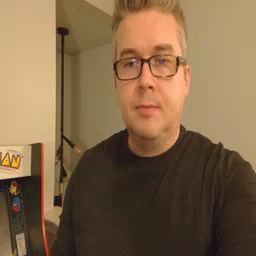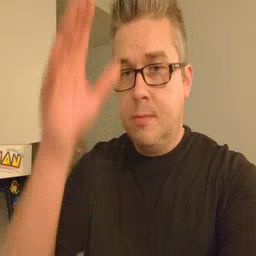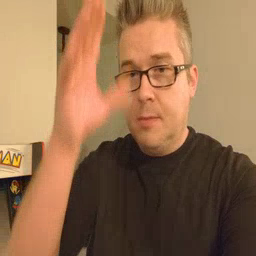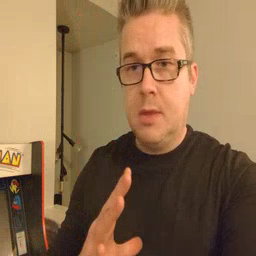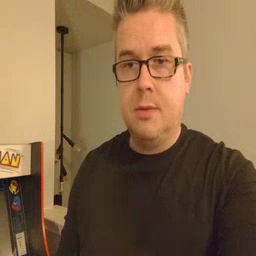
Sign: man